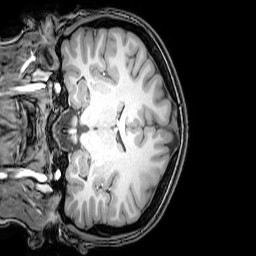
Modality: T1w
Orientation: coronal
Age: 20
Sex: female
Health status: healthy
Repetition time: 0.081 s
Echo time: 0.037 s